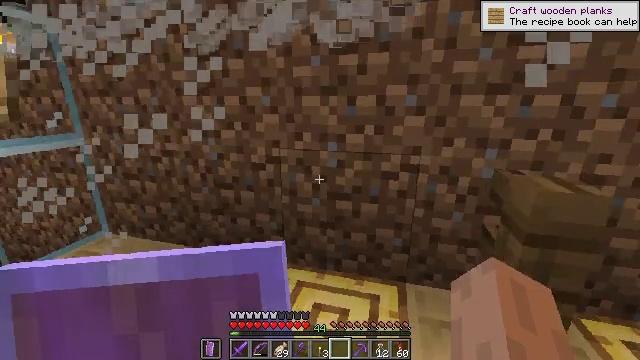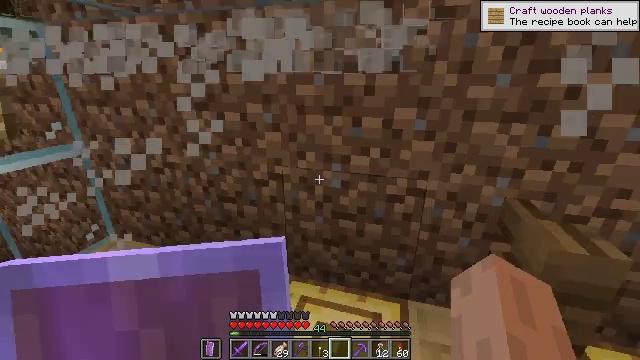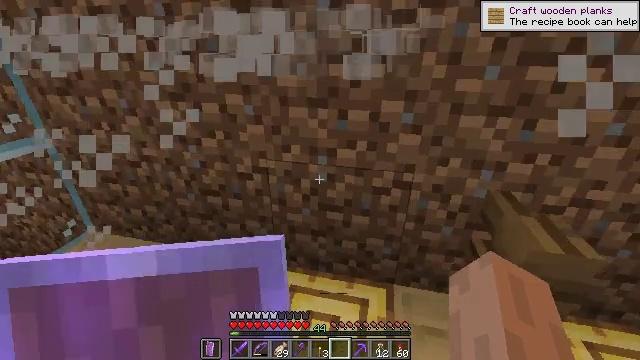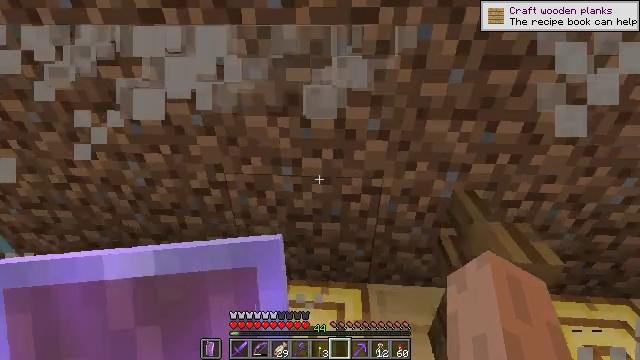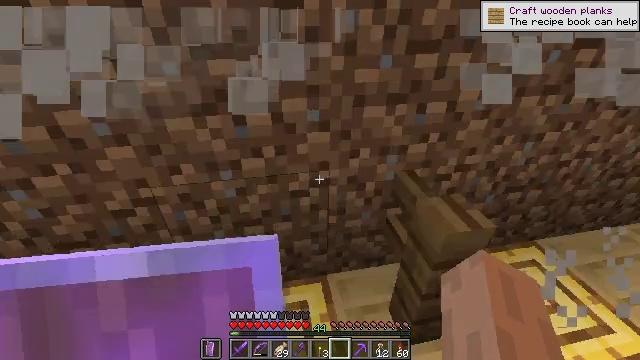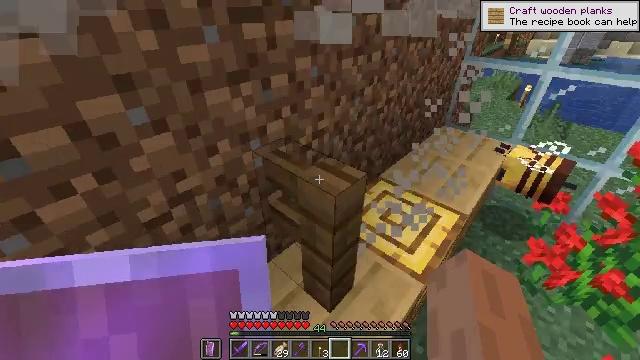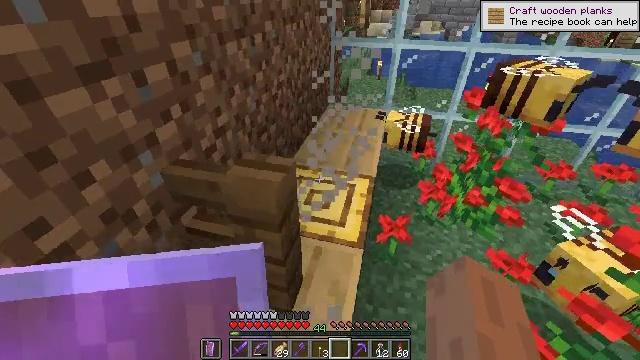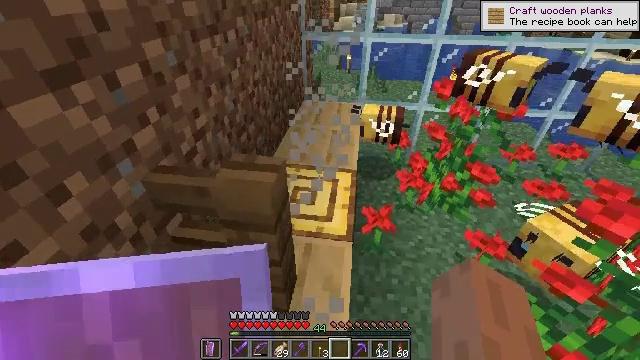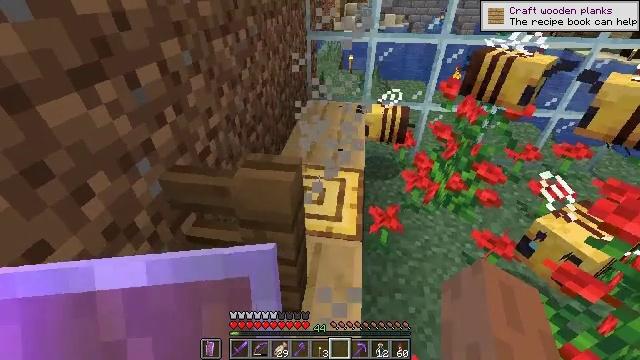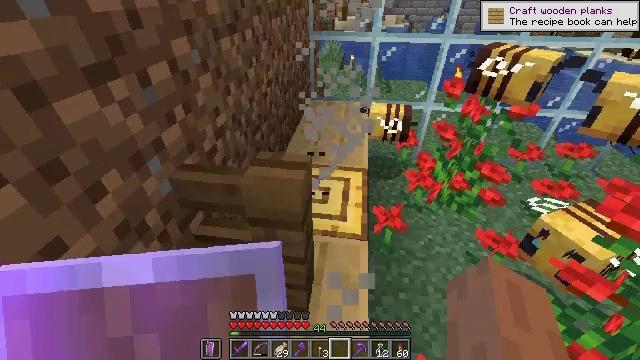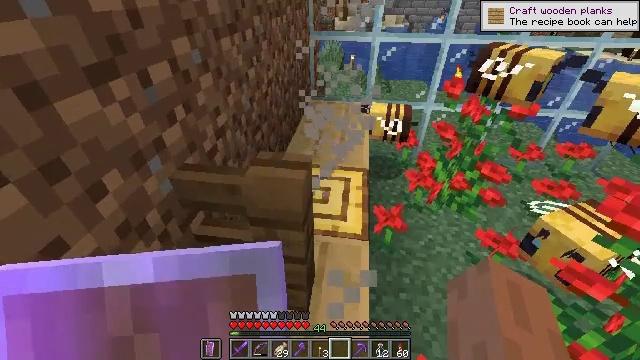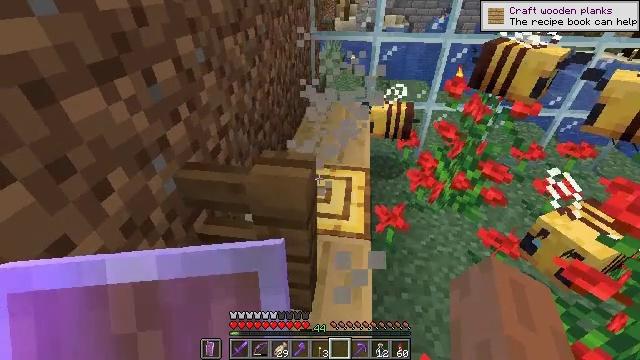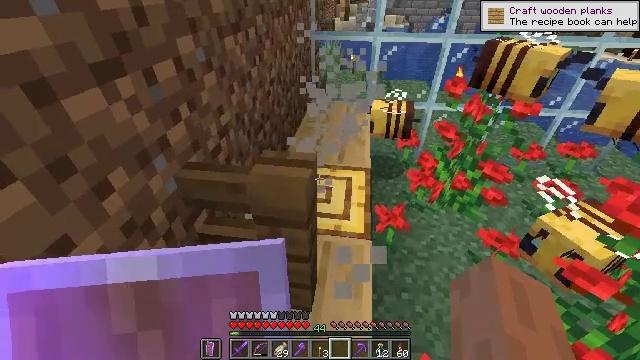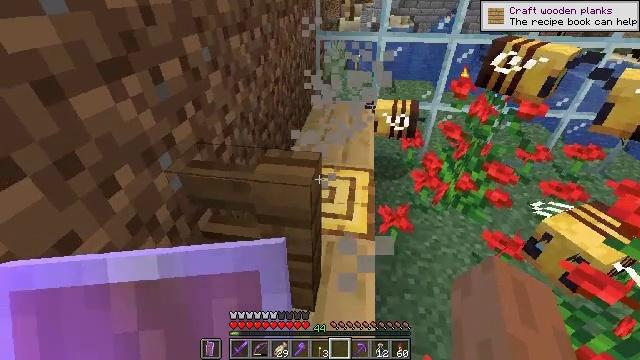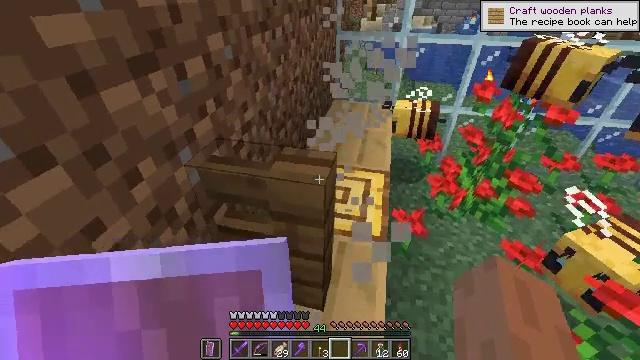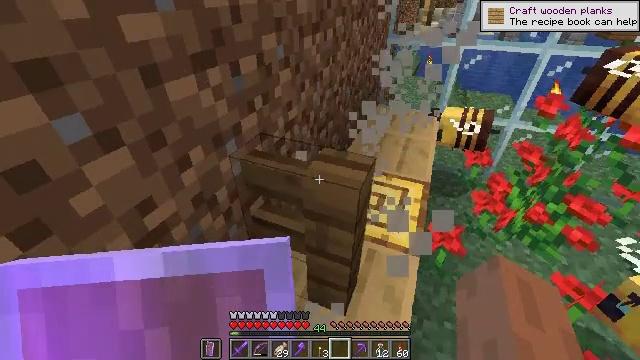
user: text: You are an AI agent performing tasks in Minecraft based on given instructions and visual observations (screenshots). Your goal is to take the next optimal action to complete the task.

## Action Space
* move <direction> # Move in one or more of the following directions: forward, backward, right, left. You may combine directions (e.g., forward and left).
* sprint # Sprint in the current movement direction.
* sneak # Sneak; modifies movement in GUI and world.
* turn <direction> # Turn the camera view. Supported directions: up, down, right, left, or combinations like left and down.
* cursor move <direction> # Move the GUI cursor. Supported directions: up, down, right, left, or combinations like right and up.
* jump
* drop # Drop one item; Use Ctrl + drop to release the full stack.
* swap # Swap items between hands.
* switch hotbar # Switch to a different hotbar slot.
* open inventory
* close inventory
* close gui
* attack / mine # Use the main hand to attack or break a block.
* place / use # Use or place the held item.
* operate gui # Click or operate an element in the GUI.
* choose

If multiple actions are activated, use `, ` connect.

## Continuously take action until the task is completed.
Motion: motion action
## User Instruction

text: Gather spruce fence pieces.
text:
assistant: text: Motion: move forward, turn left and down, jump
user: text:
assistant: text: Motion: move forward, turn right and down, jump
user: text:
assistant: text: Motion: move forward, turn right and down
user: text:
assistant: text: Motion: move forward, turn right and down
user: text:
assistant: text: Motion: turn right and down
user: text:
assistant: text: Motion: turn right and down
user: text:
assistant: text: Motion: turn right
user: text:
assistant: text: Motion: no_op
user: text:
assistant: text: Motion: no_op
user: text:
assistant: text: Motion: no_op
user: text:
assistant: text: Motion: no_op
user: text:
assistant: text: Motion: no_op
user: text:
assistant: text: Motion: no_op
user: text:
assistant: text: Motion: turn left
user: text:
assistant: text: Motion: turn left
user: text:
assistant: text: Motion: turn left
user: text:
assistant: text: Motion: sneak
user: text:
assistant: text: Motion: sneak, turn left
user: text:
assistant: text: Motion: sneak
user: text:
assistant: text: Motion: sneak
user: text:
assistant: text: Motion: sneak
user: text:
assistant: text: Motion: sneak
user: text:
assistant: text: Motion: sneak
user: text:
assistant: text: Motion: sneak
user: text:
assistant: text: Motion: sneak
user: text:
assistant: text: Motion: sneak
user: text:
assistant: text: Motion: sneak
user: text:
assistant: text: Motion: sneak
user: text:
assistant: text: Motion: sneak
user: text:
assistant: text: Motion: sneak